Interaction volume radius: 5 \u00c5
Interaction volume height: 10 \u00c5
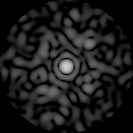
Disorder parameter: 0.8329